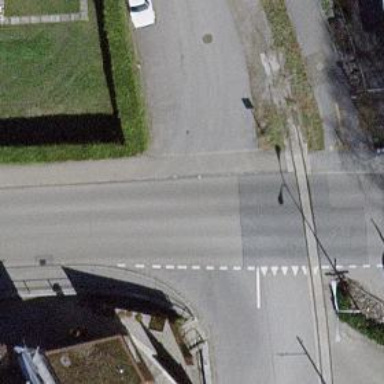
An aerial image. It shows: Tertiary road with asphalt surface and separate sidewalks on both sides.